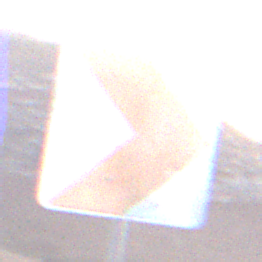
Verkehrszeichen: RichtungstafelnInKurvenKleinLinks
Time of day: Dusk
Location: Outdoor (Nature)
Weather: Clear
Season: NotSpecified
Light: Natural